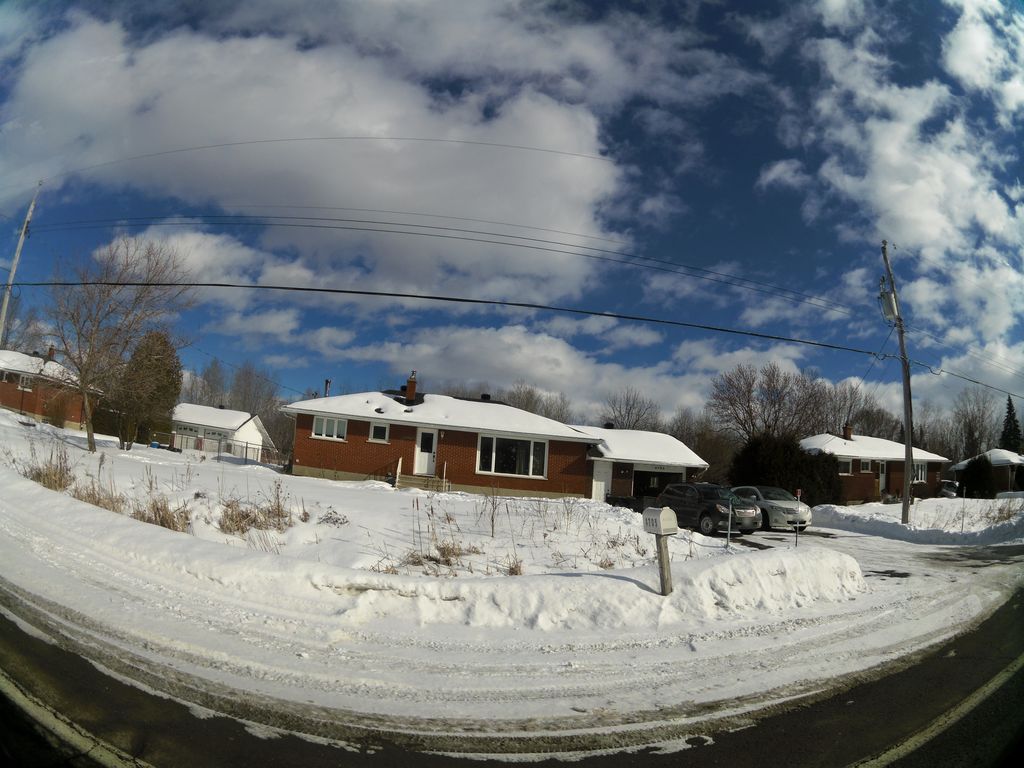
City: ottawa-gatineau